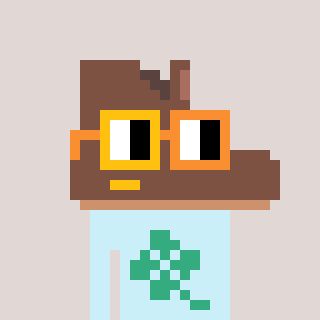
a pixel art character with square yellow and orange glasses, a boot-shaped head and a cold-colored body on a warm background